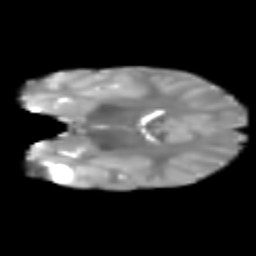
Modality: T2w
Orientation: coronal
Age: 7
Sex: female
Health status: healthy